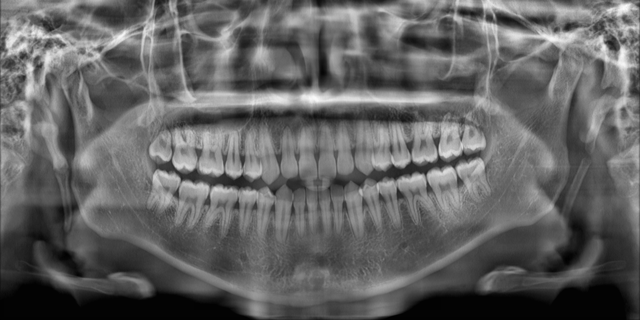
adult